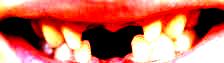
Condition: hypodontia